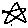
Label: star